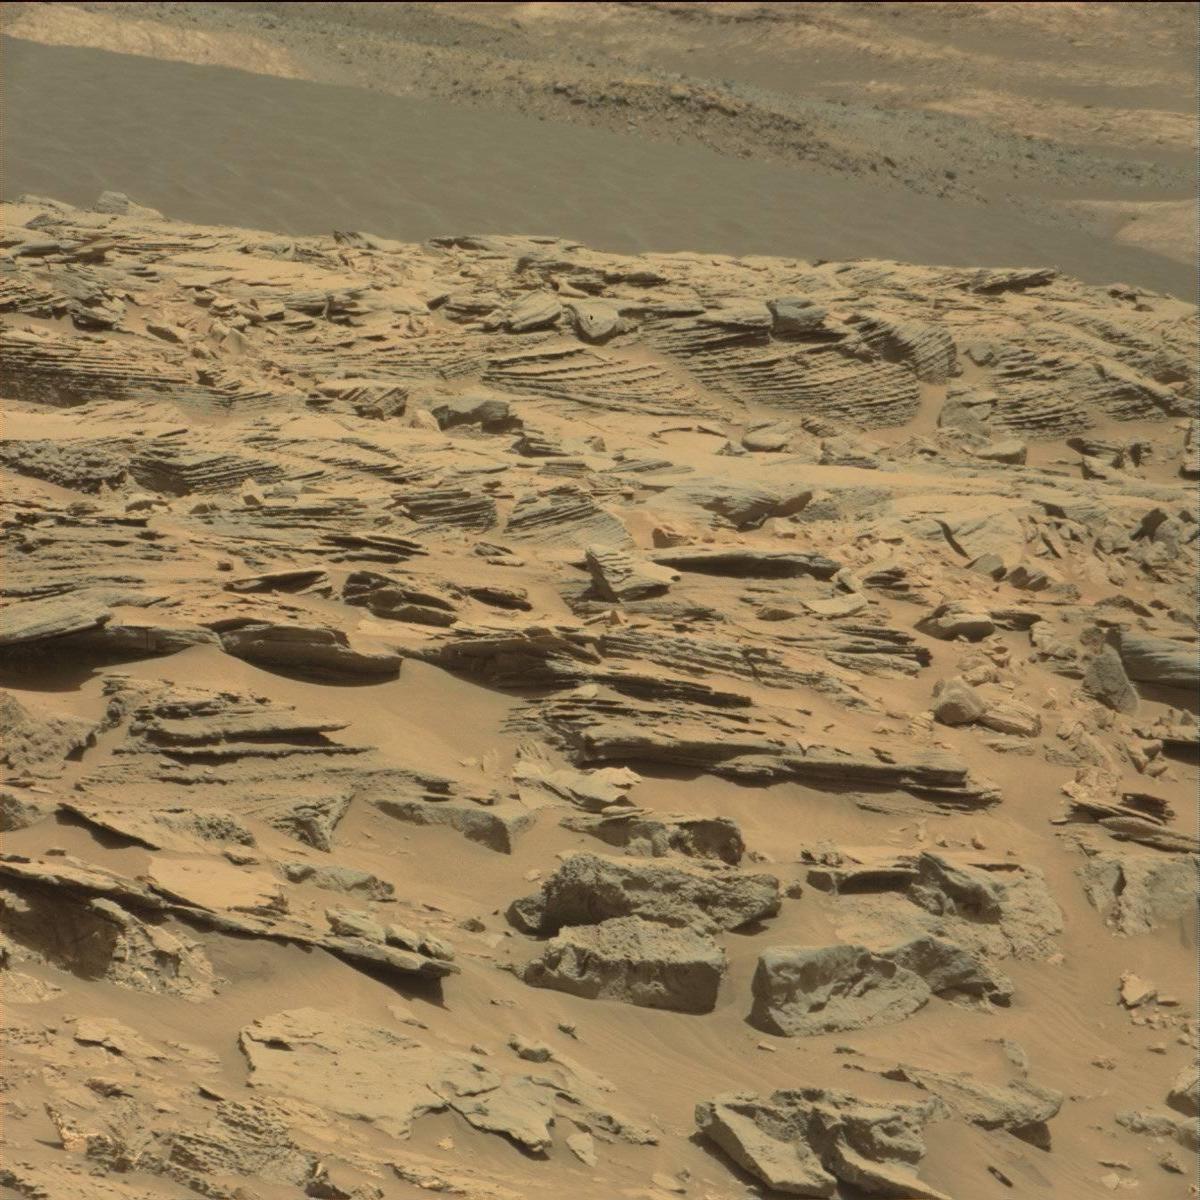
Terrain classes present: Bedrock, Ridge, Rock, Sand / Soil